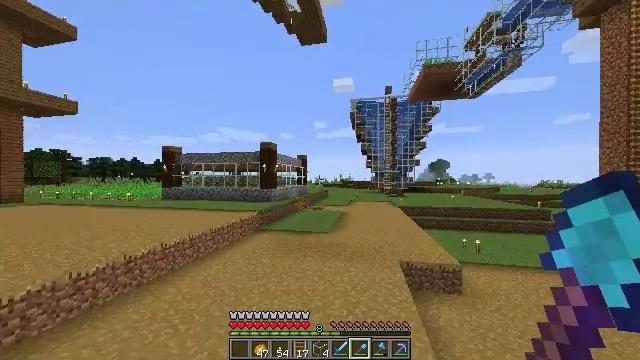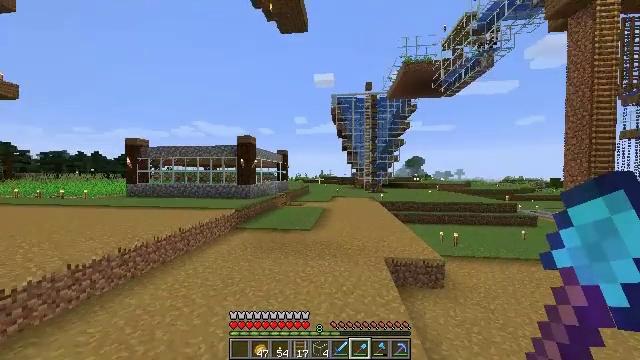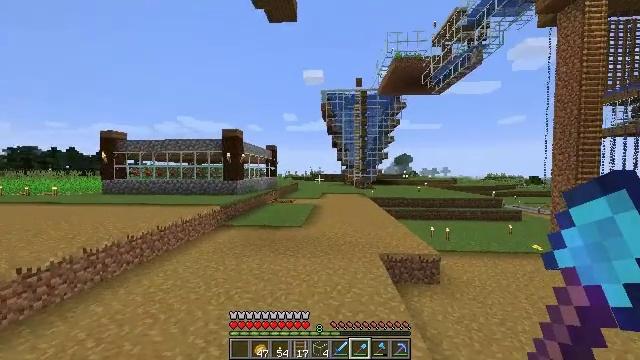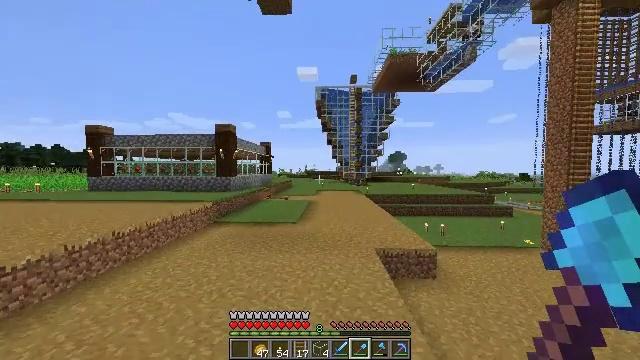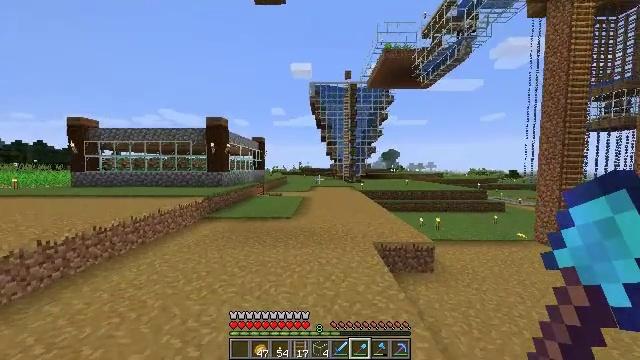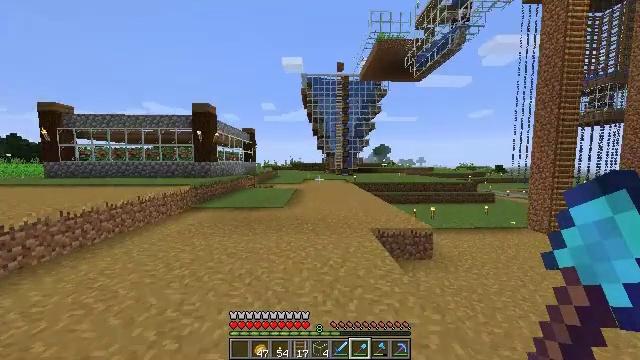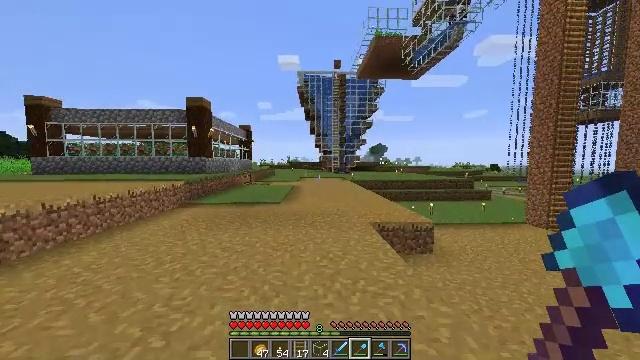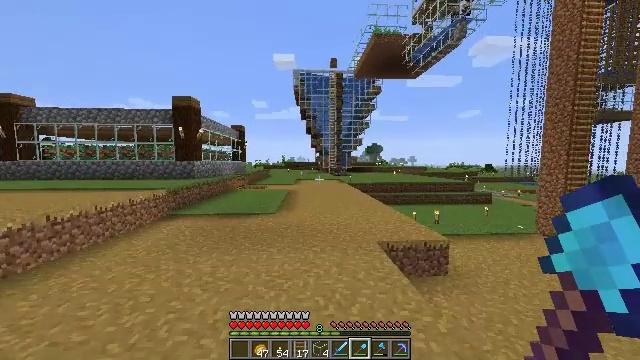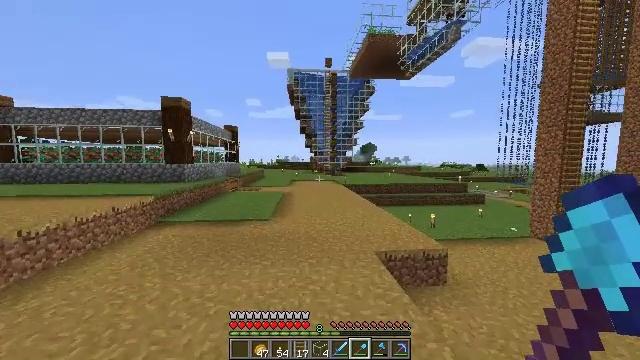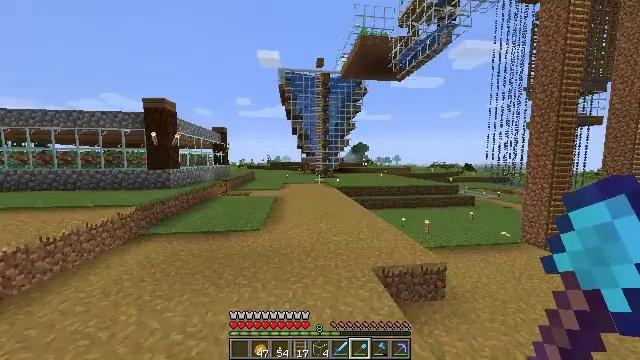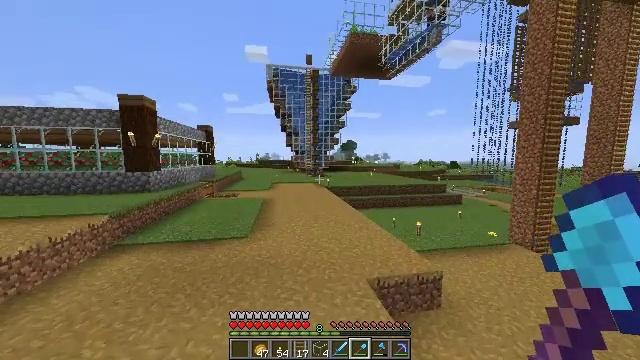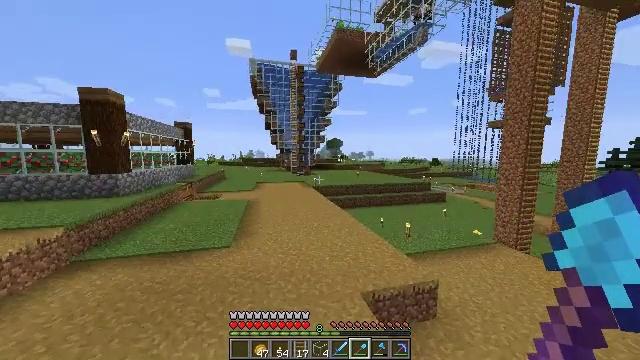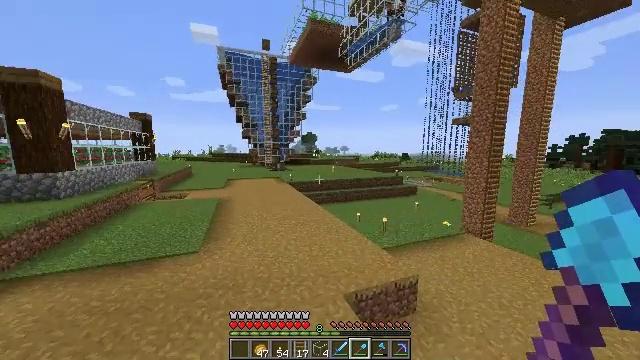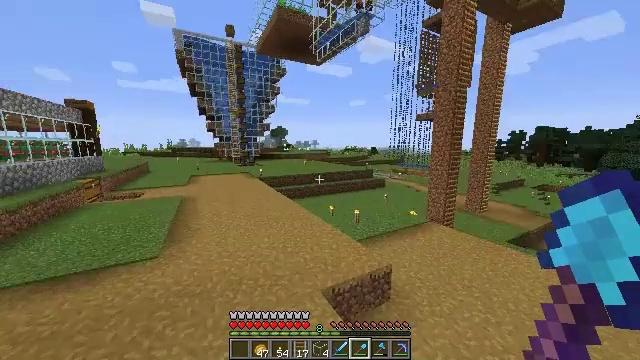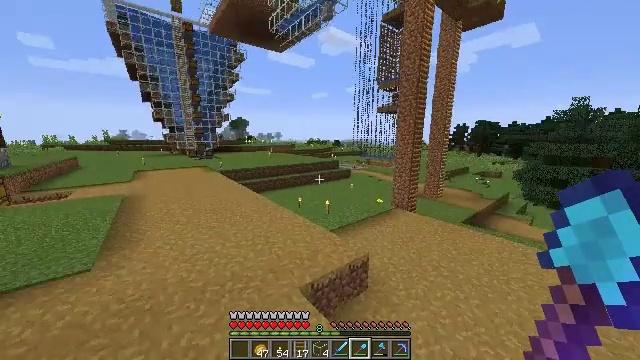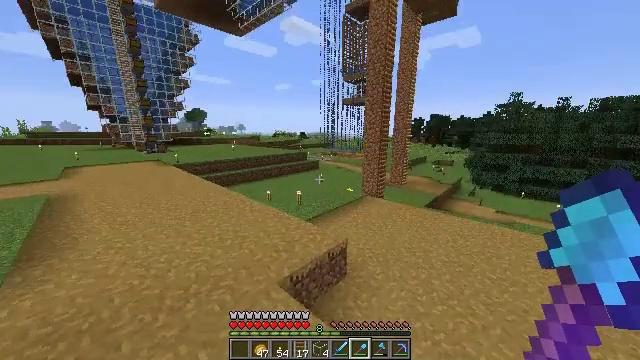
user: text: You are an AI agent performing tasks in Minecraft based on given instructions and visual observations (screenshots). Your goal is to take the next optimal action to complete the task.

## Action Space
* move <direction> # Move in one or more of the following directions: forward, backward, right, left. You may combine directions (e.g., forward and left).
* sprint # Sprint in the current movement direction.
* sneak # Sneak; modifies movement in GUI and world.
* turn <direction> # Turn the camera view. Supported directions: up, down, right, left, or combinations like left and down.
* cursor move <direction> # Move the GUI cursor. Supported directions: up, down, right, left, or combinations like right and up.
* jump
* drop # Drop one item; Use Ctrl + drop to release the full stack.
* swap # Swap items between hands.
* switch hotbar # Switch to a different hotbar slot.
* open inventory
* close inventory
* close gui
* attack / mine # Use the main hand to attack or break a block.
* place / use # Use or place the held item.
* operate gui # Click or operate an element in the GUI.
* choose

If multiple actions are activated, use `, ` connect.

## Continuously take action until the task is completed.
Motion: motion action
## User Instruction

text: Drop a spruce sign.
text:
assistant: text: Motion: move forward, turn right and down, jump
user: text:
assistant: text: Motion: move forward, turn right, jump
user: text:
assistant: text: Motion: move forward, turn right, jump
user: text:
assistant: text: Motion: move forward, turn right, jump
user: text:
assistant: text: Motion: move forward, turn right and down, jump
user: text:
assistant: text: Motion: move forward, jump
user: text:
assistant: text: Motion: move forward, sprint, turn right, jump
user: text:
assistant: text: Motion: move forward, sprint, turn right, jump
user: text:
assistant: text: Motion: move forward, sprint, turn right, jump
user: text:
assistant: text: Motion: move forward, turn right, jump
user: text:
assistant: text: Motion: move forward, turn right, jump
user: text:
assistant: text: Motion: move forward, turn right and down, jump
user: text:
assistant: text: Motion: move forward, turn right and down, jump
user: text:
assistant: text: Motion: move forward, turn right and down, jump
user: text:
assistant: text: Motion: move forward, turn right and down, jump
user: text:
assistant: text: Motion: move forward, turn right and down, jump
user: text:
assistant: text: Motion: move forward, sprint, turn right and down, jump
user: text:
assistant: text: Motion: move forward, sprint, turn right and down, jump
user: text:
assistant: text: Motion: move forward, sprint, turn right, jump
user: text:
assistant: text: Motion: move forward, sprint, jump
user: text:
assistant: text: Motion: move forward, jump
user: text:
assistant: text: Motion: move forward, jump
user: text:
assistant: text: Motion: move forward, turn right, jump
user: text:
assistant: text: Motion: move forward, turn right, jump
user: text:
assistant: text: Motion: move forward, turn right, jump
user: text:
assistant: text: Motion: move forward, jump
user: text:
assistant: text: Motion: move forward, jump
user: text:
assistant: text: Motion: move forward, jump
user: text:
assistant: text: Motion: move forward, sprint, jump
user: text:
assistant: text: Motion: move forward, sprint, jump